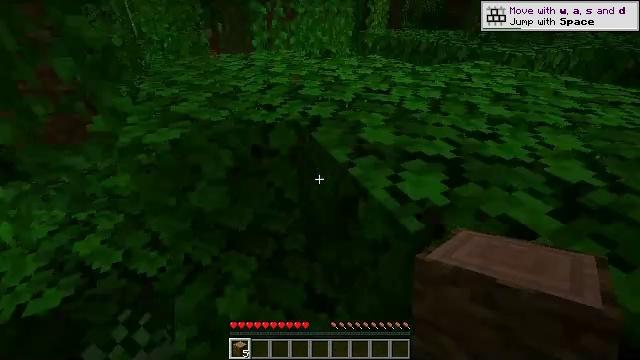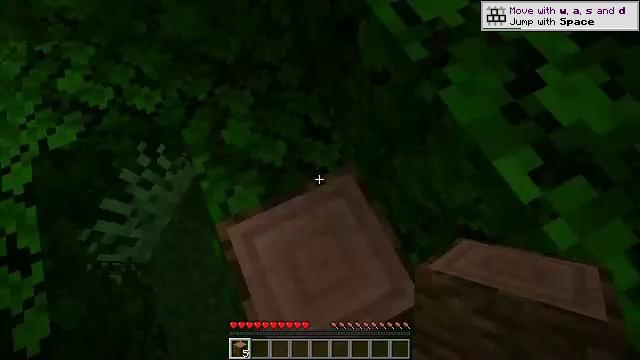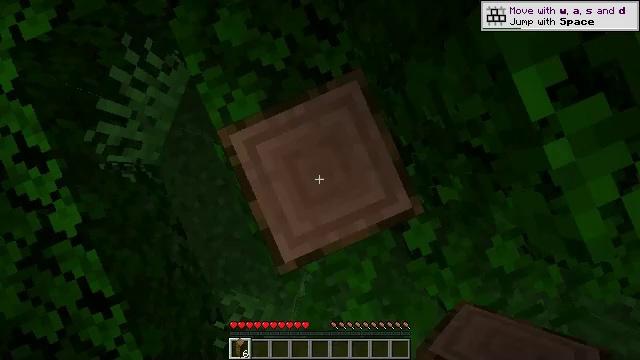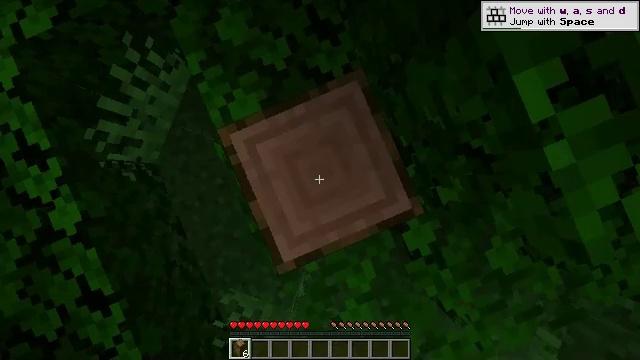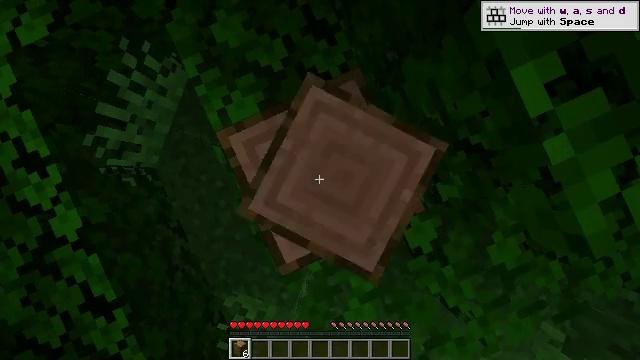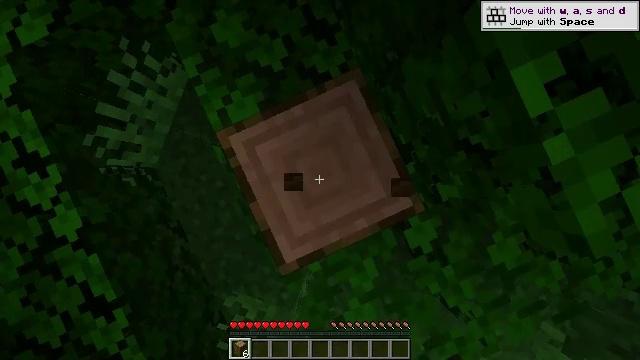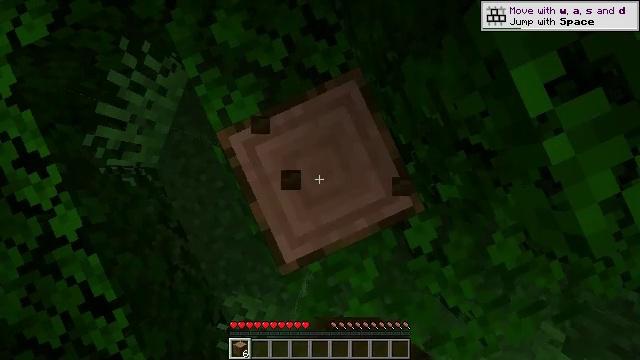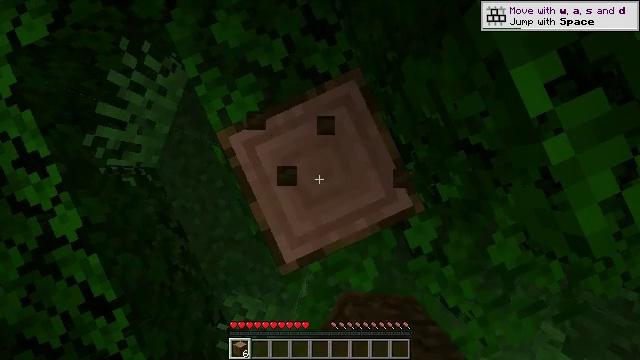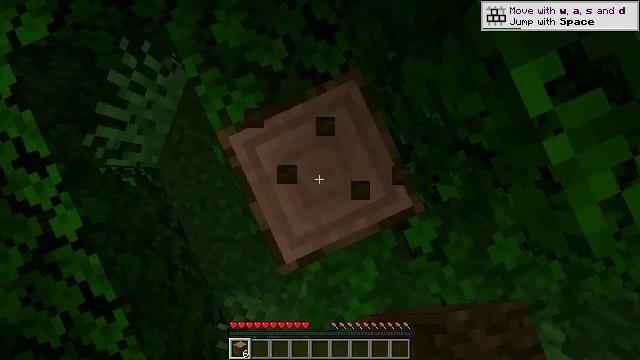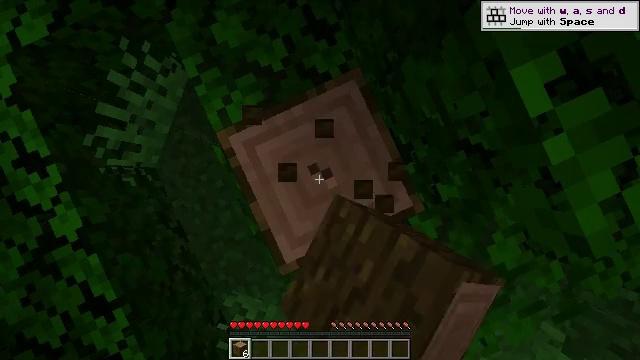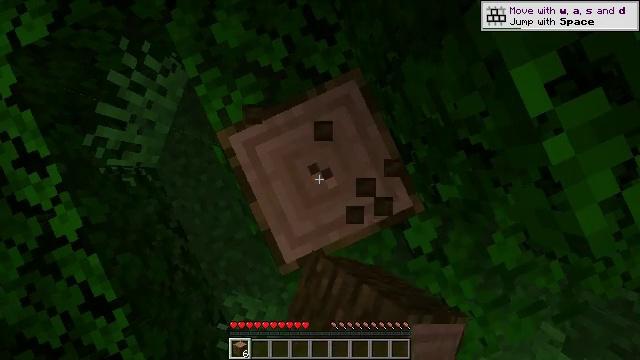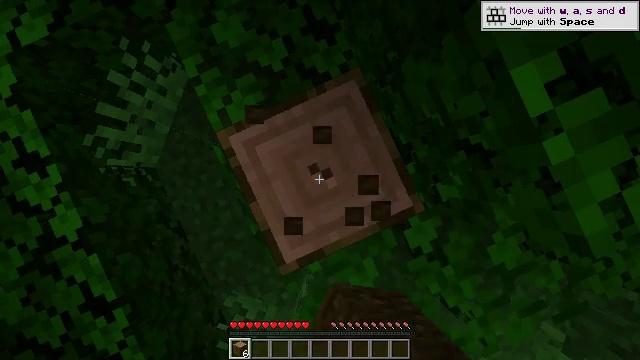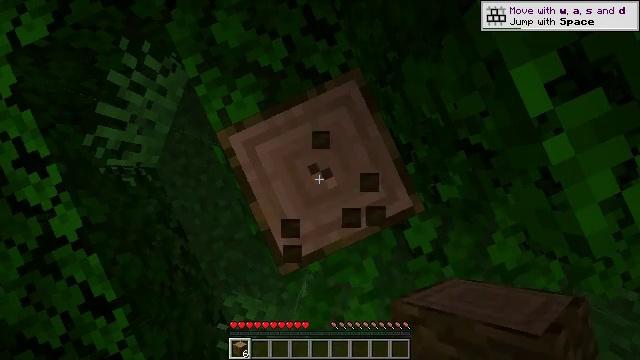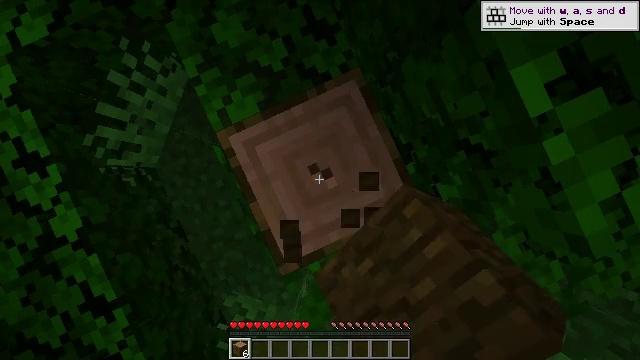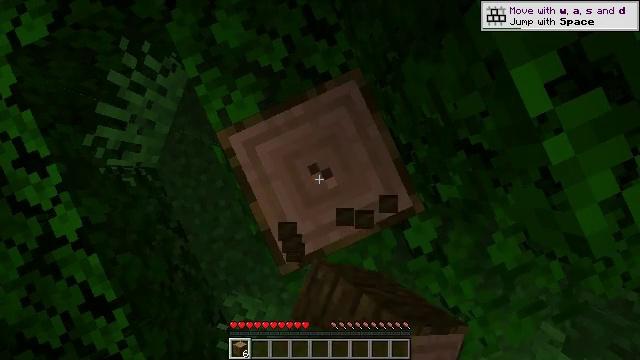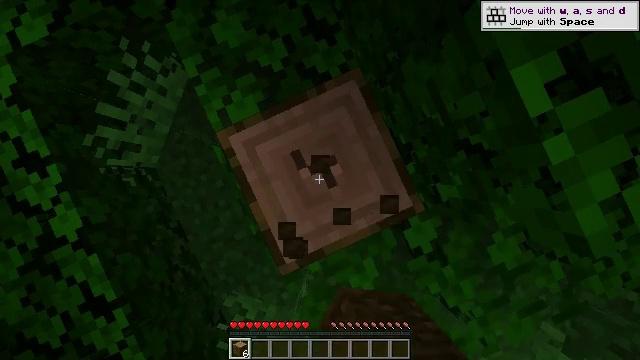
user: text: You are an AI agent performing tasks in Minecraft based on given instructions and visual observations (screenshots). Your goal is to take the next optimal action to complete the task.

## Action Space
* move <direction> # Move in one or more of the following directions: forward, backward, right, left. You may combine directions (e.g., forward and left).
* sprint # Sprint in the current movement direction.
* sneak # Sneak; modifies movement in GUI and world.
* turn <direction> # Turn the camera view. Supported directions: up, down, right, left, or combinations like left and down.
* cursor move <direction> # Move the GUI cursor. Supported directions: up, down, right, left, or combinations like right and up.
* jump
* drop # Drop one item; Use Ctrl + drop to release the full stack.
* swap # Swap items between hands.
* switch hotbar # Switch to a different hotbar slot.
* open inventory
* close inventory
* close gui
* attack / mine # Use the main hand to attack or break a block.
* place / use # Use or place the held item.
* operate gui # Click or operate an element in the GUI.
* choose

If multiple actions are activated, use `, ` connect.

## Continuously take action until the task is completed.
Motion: motion action
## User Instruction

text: Collect the jungle log for building.
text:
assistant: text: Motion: turn right and down
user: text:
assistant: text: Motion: turn left and down
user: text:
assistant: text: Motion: turn down
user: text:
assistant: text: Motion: turn right and down, attack / mine
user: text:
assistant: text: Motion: turn down, attack / mine
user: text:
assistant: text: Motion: attack / mine
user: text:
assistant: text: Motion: attack / mine
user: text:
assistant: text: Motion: attack / mine
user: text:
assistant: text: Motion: attack / mine
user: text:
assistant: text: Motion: attack / mine
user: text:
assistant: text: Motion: attack / mine
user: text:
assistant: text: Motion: attack / mine
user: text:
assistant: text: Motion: attack / mine
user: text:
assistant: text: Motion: attack / mine
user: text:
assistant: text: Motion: attack / mine
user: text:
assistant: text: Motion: attack / mine
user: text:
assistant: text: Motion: attack / mine
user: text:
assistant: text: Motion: attack / mine
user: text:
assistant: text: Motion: attack / mine
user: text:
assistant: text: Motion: attack / mine
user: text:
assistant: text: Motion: attack / mine
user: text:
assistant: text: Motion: attack / mine
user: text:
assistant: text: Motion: attack / mine
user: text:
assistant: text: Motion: attack / mine
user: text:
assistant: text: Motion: attack / mine
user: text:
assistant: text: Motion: attack / mine
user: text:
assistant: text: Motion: attack / mine
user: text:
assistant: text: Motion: attack / mine
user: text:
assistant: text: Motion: attack / mine
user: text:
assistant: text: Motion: attack / mine